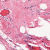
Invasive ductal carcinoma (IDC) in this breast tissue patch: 0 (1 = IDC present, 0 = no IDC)